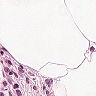
Metastatic tissue present: no